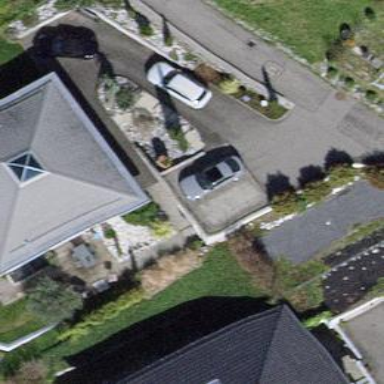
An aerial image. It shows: Garage building.